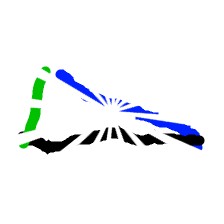
Shape: triangle